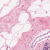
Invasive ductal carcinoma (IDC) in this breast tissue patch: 0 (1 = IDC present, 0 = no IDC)